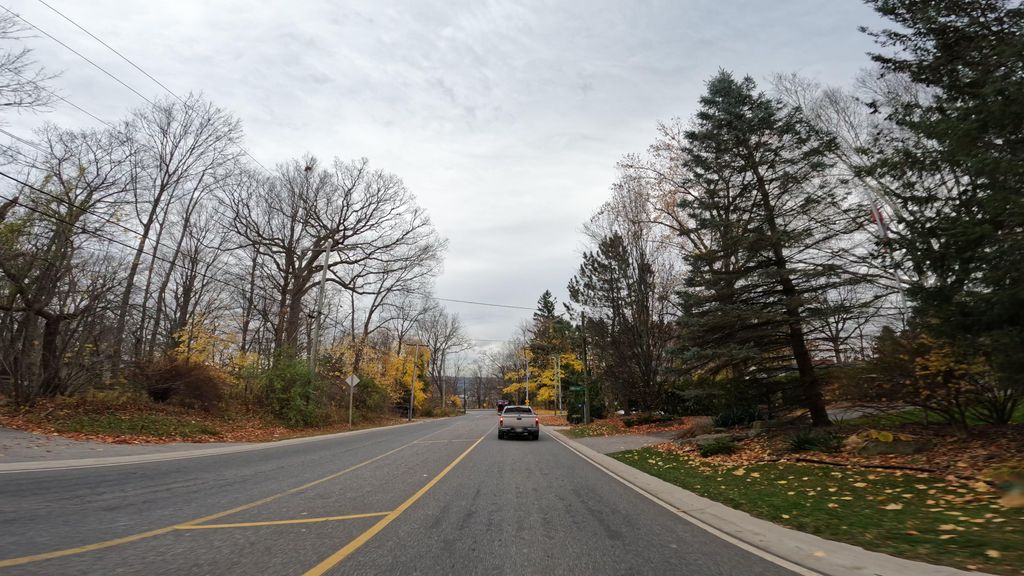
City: hamilton